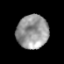
Tissue: prostate
Cell type: T cells
Senescence score: 0.3328
Nuclear area (px): 1042
Mean DAPI intensity: 151.858